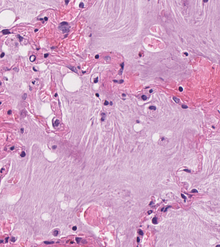
Tumor epithelial tissue: no
Tumor-associated stroma tissue: no
Normal tissue: yes